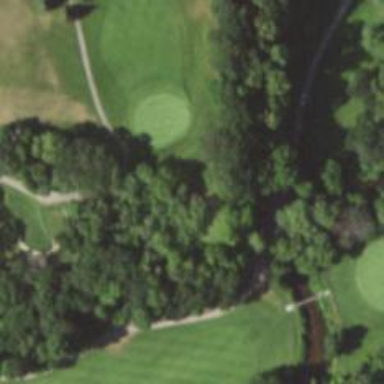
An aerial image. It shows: Golf course surrounded by greenery.